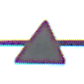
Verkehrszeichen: RadverkehrLinks
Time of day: MorningAfternoon
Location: Outdoor (Suburban)
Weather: Clear
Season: NotSpecified
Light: Natural